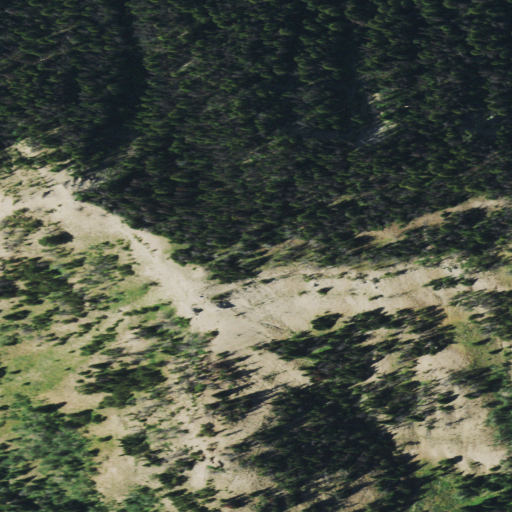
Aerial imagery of mountain in Wyoming named Saint John Overlook containing evergreen forest and shrub